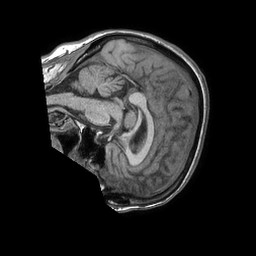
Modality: T1w
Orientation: sagittal
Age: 64
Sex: female
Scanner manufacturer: philips
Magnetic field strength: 1.5 T
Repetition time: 0.007586 s
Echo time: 0.003444 s